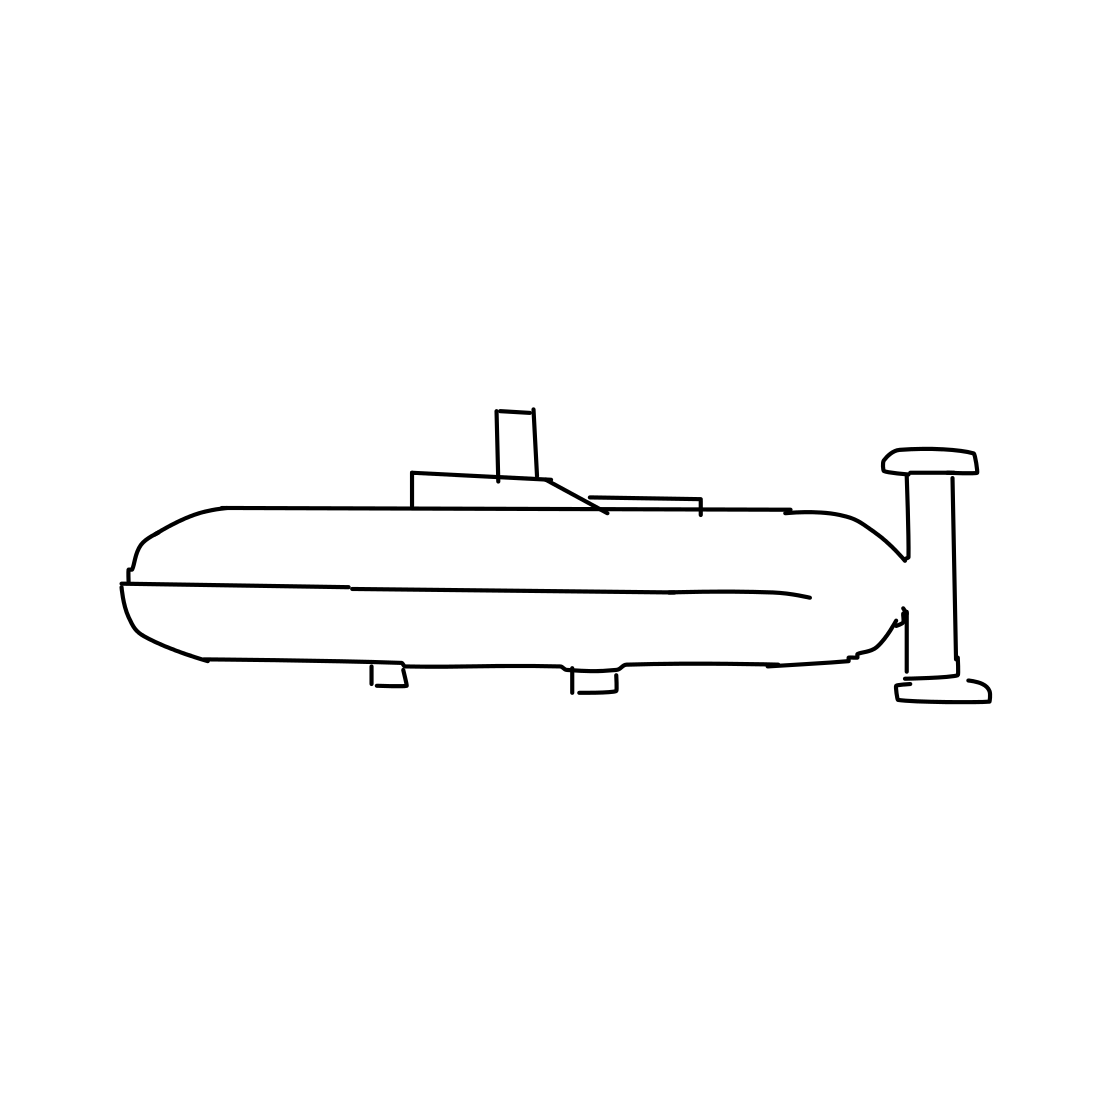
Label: submarine